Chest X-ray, AP view. Patient: 31 years old, sex F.
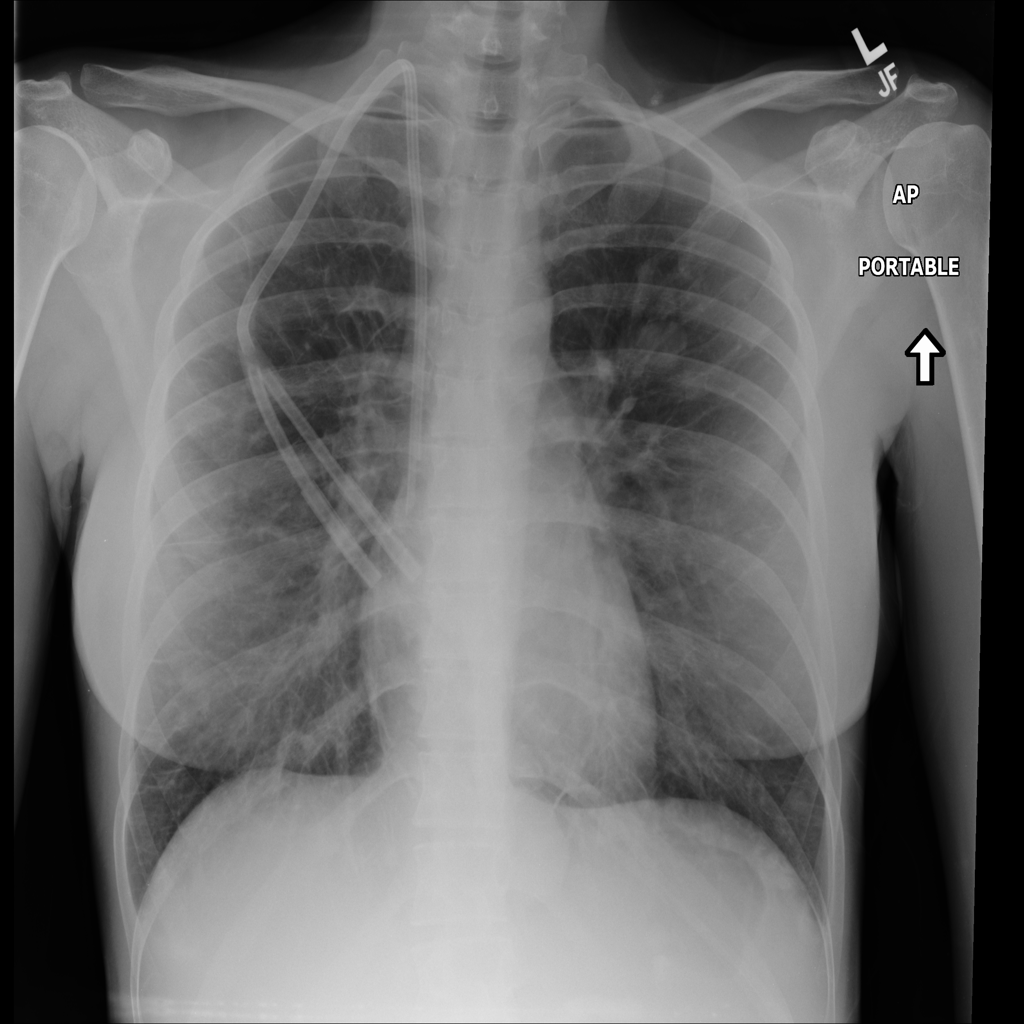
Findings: No Finding